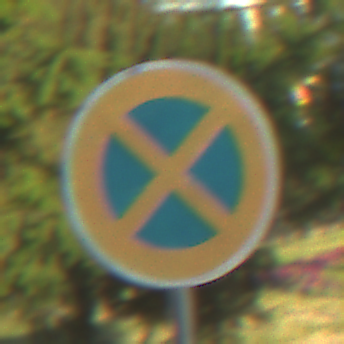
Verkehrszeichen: AbsolutesHalteverbot
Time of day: SunriseSunset
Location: Outdoor (Suburban)
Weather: PartlyCloudy
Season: NotSpecified
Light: Natural